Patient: sex F, age 51
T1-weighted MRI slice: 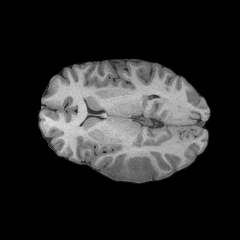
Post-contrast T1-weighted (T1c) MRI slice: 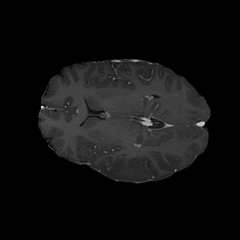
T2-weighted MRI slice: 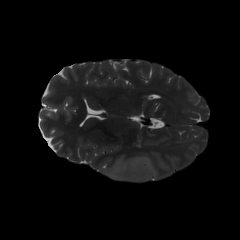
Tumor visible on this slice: yes
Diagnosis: Astrocytoma, IDH-wildtype
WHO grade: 3